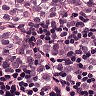
Metastatic tissue present: yes